Field crop: maize
Growth stage: 2
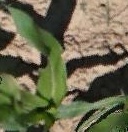
Species: maize